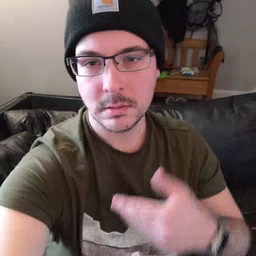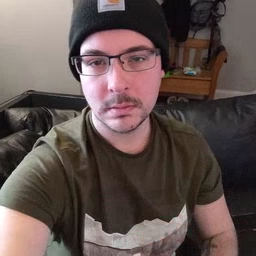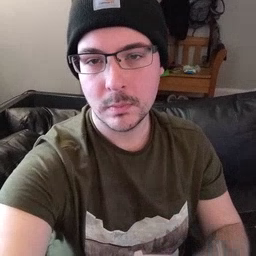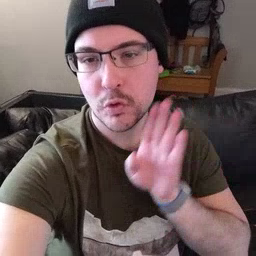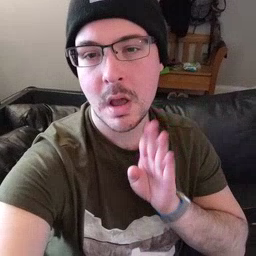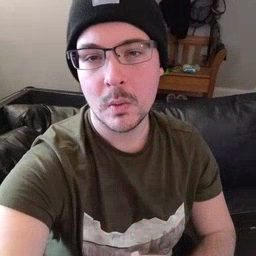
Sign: brown